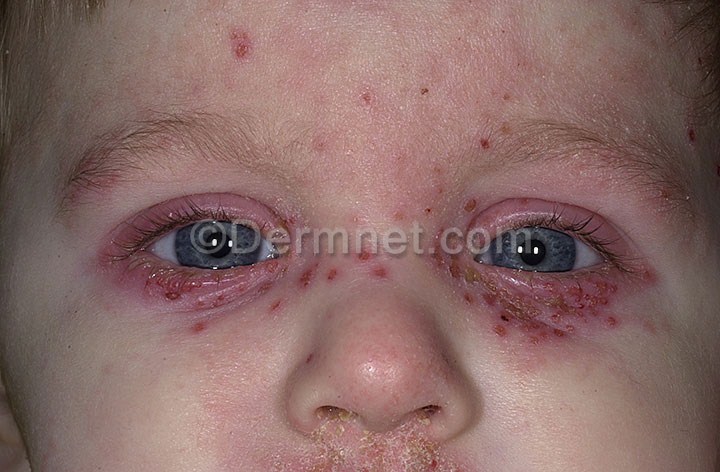
Disease: Warts Molluscum and other Viral Infections